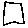
Label: square